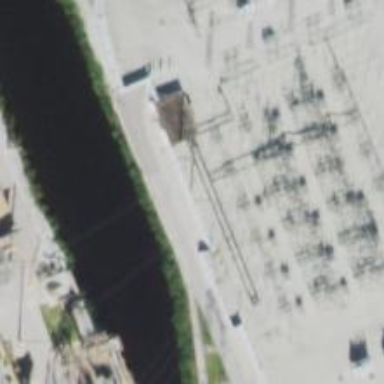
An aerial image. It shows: Switch for power supply.